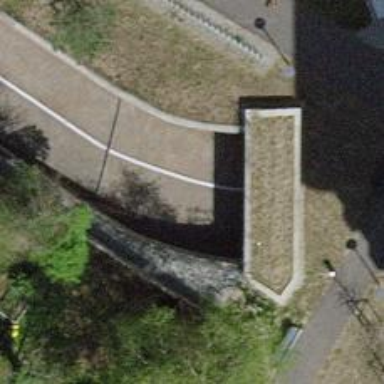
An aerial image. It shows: Driveway tunnel under the road.